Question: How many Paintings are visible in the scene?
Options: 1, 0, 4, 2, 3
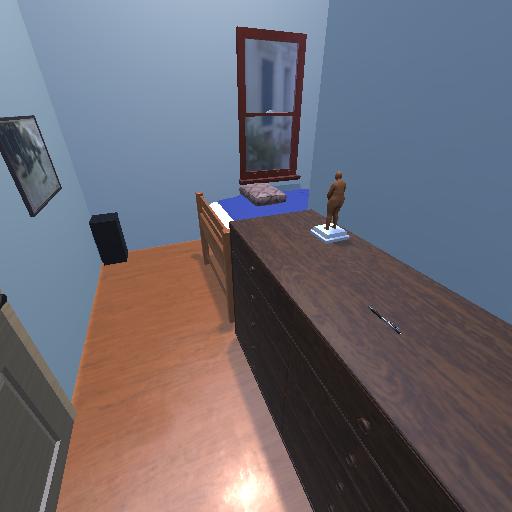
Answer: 1